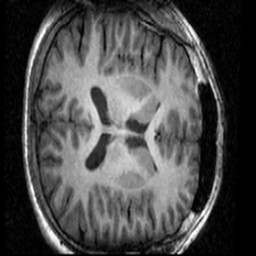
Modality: T1w
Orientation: axial
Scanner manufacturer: ge
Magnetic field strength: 3 T
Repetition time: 0.009048 s
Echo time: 0.001844 s